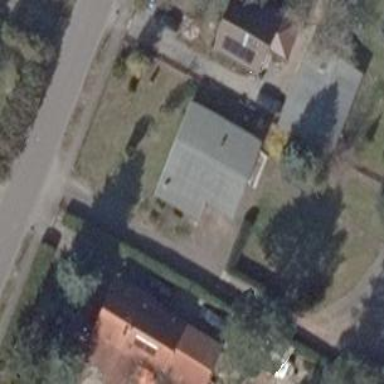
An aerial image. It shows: Simple and straightforward house.